Question: I have an Ember VeteranRoute set up as below. My Veteran model has name, date, info and medal attributes. I would like to access the veteran's name so I can add it to the title tag, as you can see in the activate function.
I can see that logging out 'this' to the console in the context of the Route reveals the following which contains all the data I would like access to.

How can I access the name attribute from the data above? I have tried various 'this.Context._data.name' combinations but none seem to work.
app.js VeteranRoute
'''
App.VeteranRoute = Ember.Route.extend({
model: function(params){
return this.store.find("veteran", params.veteran_id);
},
activate: function() {
$(document).attr('title', this.veteran.name);
console.log(this);
}
});
'''
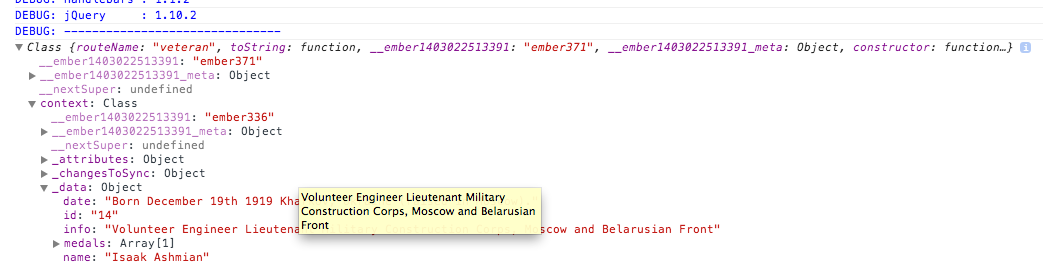
Answer: do it in the 'setupController' or 'afterModel' that's when the model has been resolved and is available.
'''
App.VeteranRoute = Ember.Route.extend({
model: function(params){
return this.store.find("veteran", params.veteran_id);
},
setupController: function(controller, model) {
this._super(controller, model);
$(document).attr('title', model.get('name;));
}
});
'''